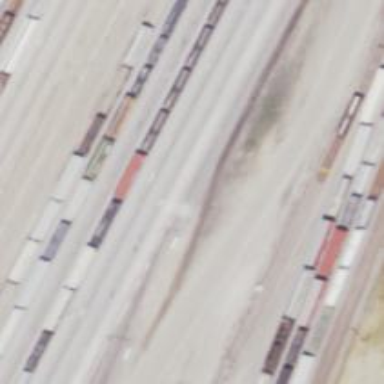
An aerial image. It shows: Railway yard used for servicing trains.